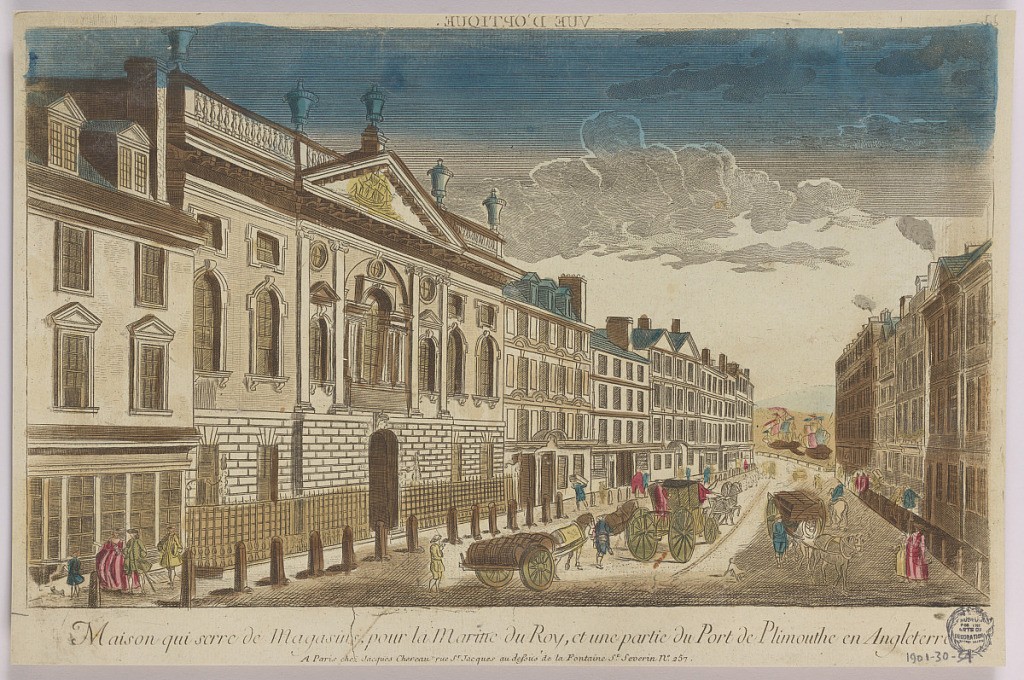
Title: Peep-show, Maison Quiserie de Magasins, pour la Marine du Roy, et une partie du Port de Plimouthe en Angelterre
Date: ca. 1750
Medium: Engraving in ink with washes of watercolor on paper, mounted on scrapbook page
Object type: Print
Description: Peep-show print